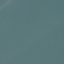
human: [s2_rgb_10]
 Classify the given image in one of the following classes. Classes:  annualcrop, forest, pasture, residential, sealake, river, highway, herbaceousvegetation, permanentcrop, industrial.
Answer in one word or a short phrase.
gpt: SeaLake